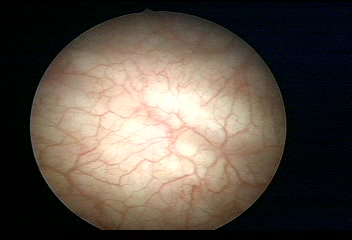
Modality: WLC
Class: Normal mucosa
Bladder cancer association: No